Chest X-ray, PA view. Patient: 30 years old, sex M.
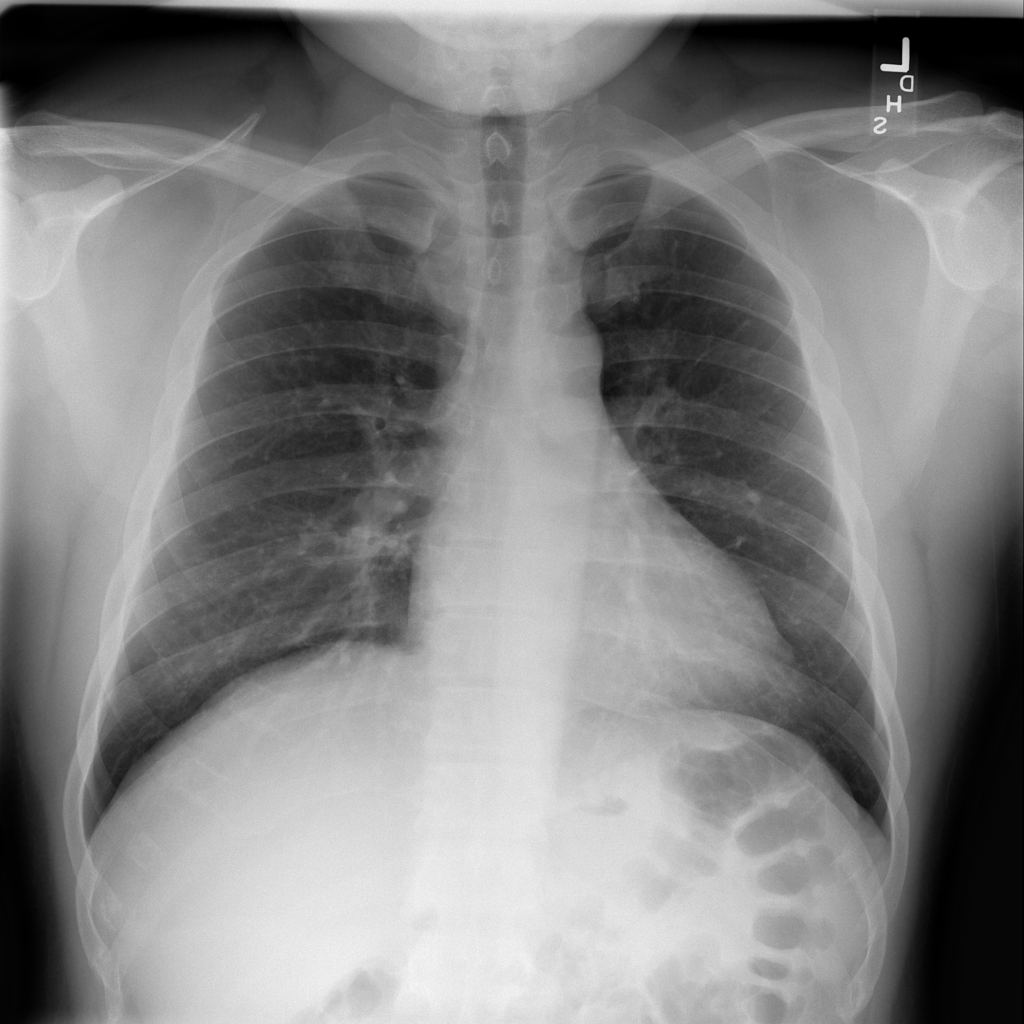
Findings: No Finding